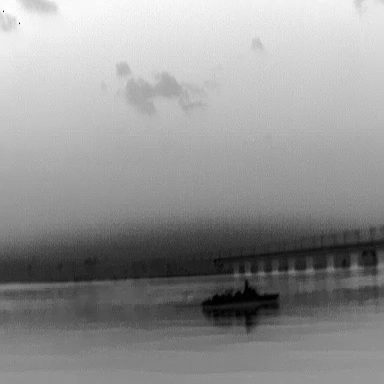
There is a warship in the infrared image.